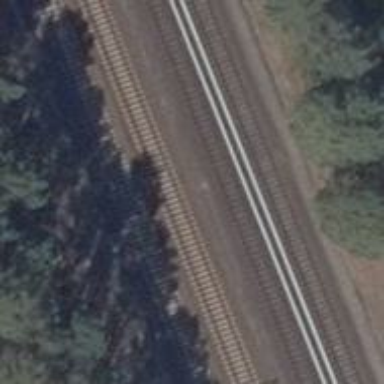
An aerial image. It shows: Railway signal.